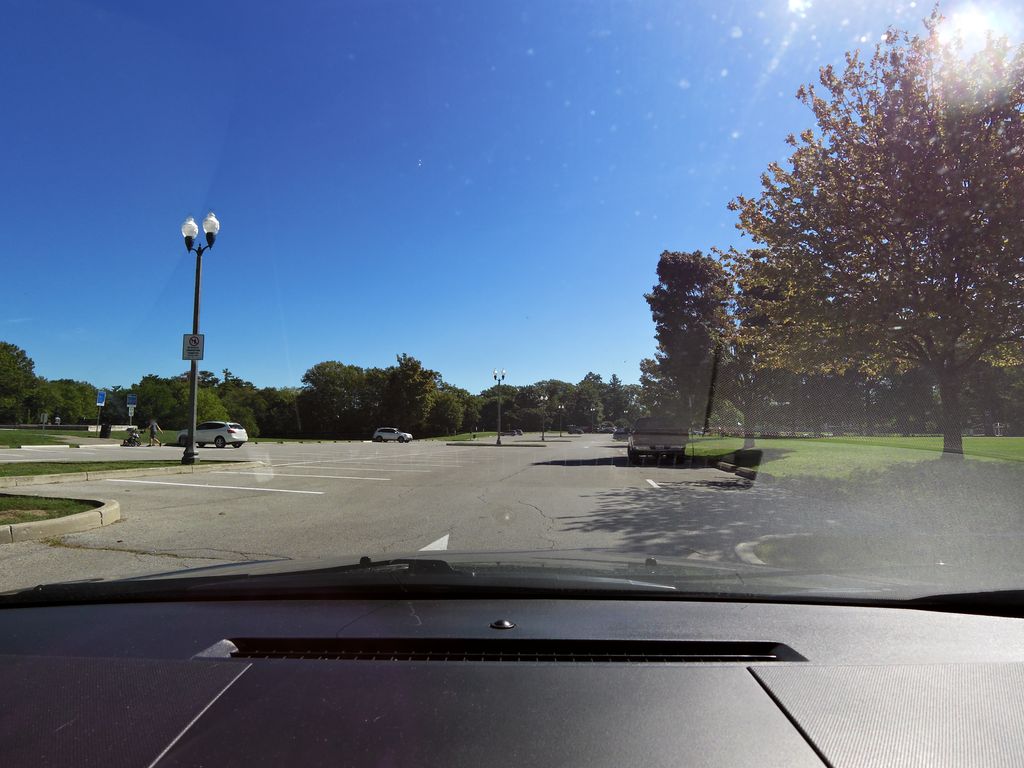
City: hamilton